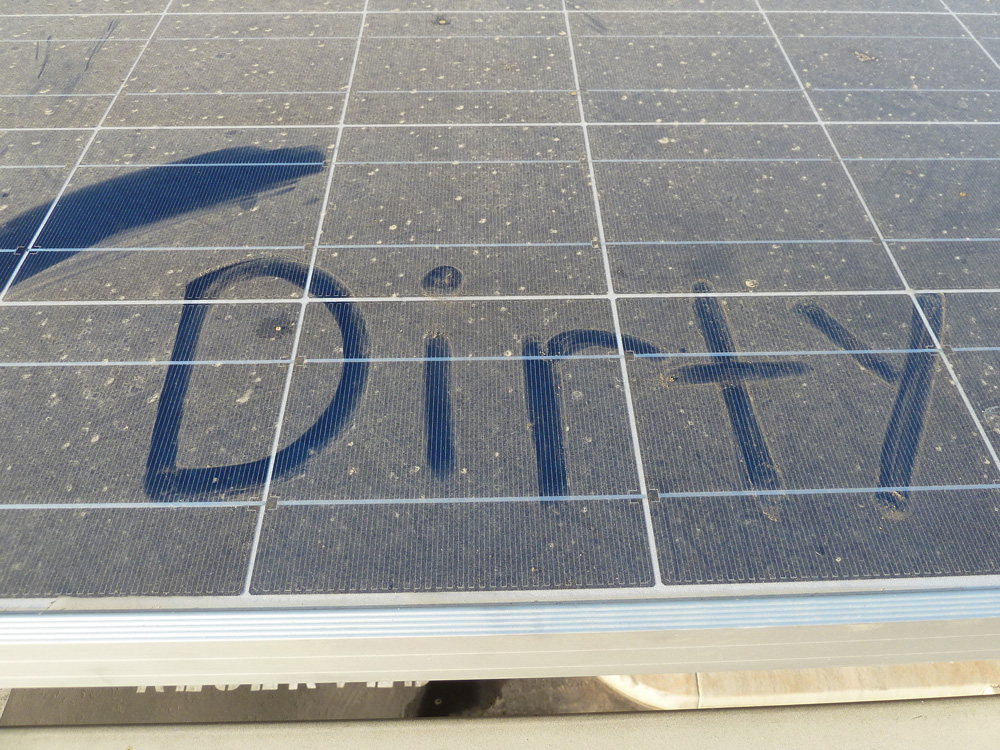
Label: Dusty